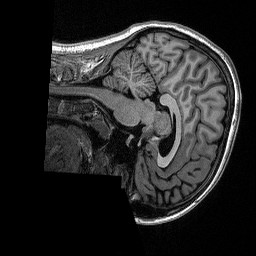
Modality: T1w
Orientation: sagittal
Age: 25
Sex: female
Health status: healthy
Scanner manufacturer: siemens
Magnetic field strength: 1.5 T
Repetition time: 2.73 s
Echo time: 0.00357 s